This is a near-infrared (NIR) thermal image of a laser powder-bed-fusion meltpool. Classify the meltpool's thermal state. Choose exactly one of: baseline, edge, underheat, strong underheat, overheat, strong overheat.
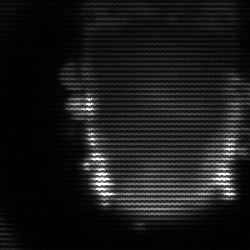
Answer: baseline